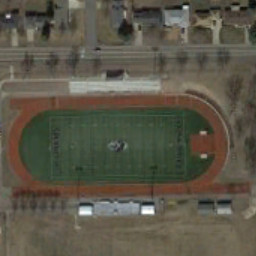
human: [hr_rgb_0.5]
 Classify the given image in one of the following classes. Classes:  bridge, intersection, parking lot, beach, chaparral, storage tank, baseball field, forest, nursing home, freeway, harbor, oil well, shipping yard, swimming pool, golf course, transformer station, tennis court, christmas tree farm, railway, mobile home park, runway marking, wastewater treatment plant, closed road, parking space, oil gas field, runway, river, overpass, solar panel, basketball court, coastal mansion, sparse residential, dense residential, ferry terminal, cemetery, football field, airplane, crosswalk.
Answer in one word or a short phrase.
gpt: football field